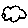
Label: cloud